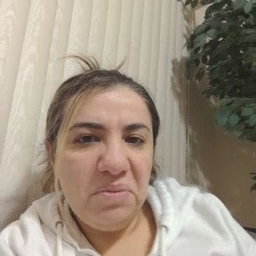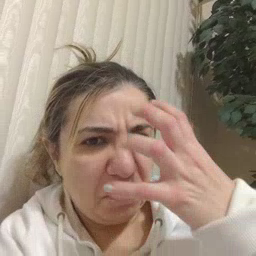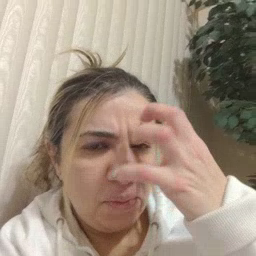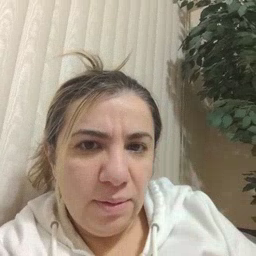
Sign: mad